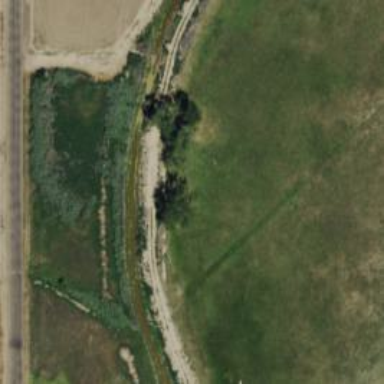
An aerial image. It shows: Irrigation canal used for providing water to the land.